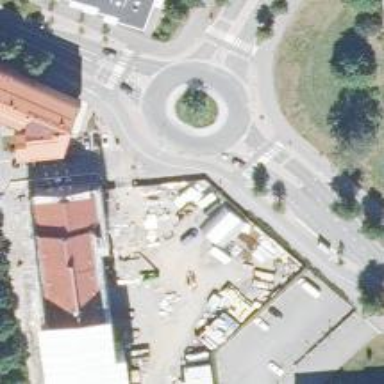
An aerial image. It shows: Asphalt road that is secondary route leading to roundabout.